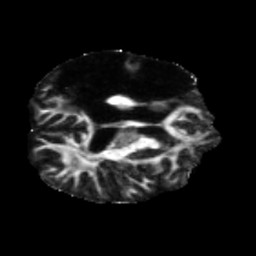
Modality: FA
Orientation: axial
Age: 49
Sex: male
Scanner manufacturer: siemens
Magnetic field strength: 3 T
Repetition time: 5.47 s
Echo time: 0.0854 s